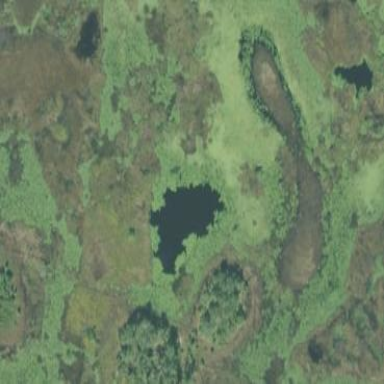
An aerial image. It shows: Beautiful lake surrounded by nature.